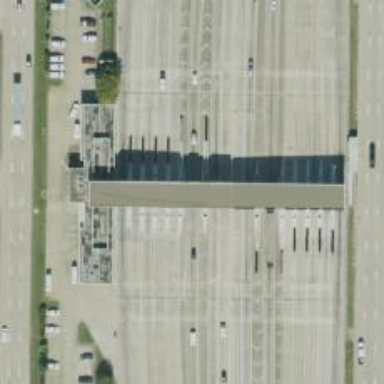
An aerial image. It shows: Toll gantry on the road.